Question: I'm having problems creating this view:
I want to evenly space these images and labels in the center of the view and resize them based on screen size
the image size is 67x67
But I can't simply get it right.
I tried <URL>
But I'm still not getting it right
I'm new to size classes and auto layout so any help will be appreciated :)
Thanks
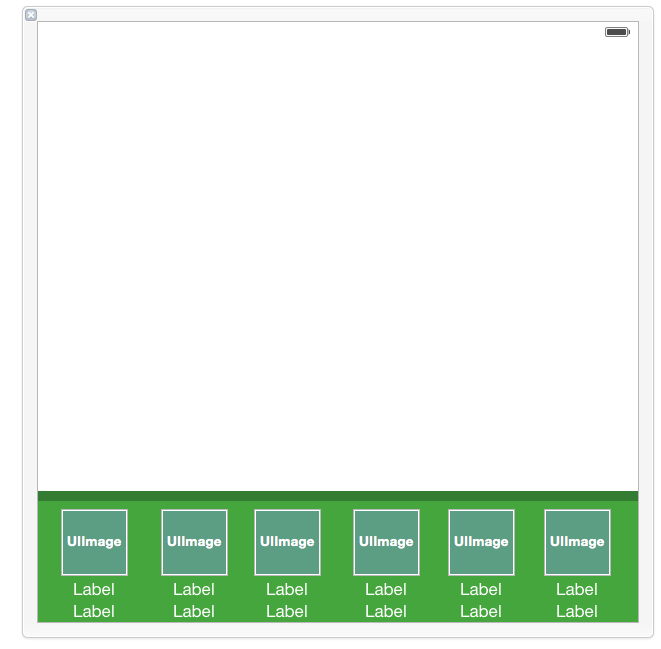
Answer: First you have to add horizontal spacing constraints between the images, this will keep the distance constant.
Then you should add aspect ratio = 1 constraint to either all of the images, or only to the first and add equal heights constraint to all of them.
And the last thing you want to do is to set all their widths to be equal.
This way, when the screen gets bigger, your image views will also increase in size and the distance between them will remain the same. The labels will have to be pinned to their corresponding image views.